Question: Help remove the line in tab bar!

'''
'[[UITabBar appearance] setBackgroundImage:[[UIImage alloc] init]];' - NOT WORK
'''
CODE:
'''
[[UITabBar appearance] setBarTintColor:[UIColor colorWithRed:54.0f/255.0f green:62.0f/255.0f blue:69.0f/255.0f alpha:1.0f]];
[[UITabBar appearance] setTintColor:[UIColor whiteColor]];
[[UITabBar appearance] setBackgroundImage:[[UIImage alloc] init]];
[[self.tabBar.items objectAtIndex:0] setFinishedSelectedImage:[UIImage imageNamed:@"barMap.png"] withFinishedUnselectedImage:[UIImage imageNamed:@"barMapNo.png"]];
[[self.tabBar.items objectAtIndex:2] setFinishedSelectedImage:[UIImage imageNamed:@"barNews.png"] withFinishedUnselectedImage:[UIImage imageNamed:@"barNewsNo.png"]];
[[self.tabBar.items objectAtIndex:1] setFinishedSelectedImage:[UIImage imageNamed:@"barNew.png"] withFinishedUnselectedImage:[UIImage imageNamed:@"barNewNo.png"]];
'''
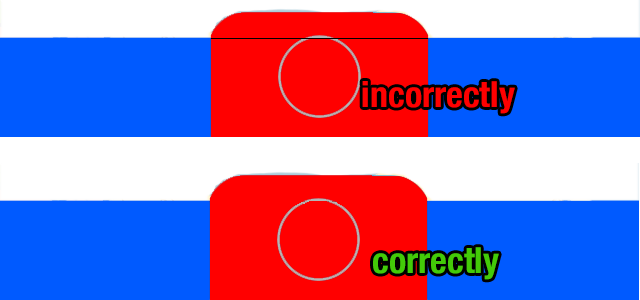
Answer: If you're trying to remove the 'shadowImage' then just do the same thing you're doing, but assign it to shadowImage instead of 'backgroundImage'.